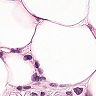
Metastatic tissue present: yes